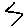
Label: zigzag